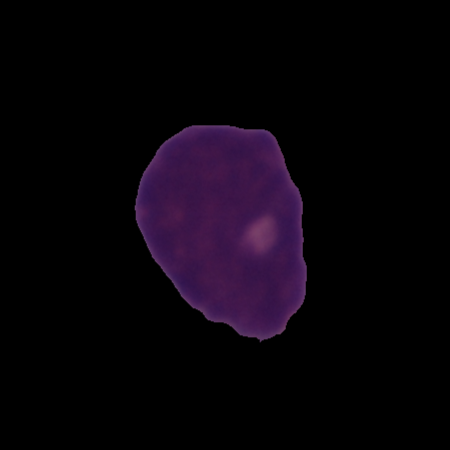
Label: cancer